Question: I want to create a dropdown color picker, something like this (sorry for the ugly image):

I only need some colors (let's say 6) so I don't need a complete color picker, the dropdown will work fine.
I know I have to extend the array adapter for the Spinner and override and .
The thing I don't know is how to create a square box with a border and a solid background color.
I know that I can define my own shape inside drawable. Anyway I have to set the background color at runtime so I also need to change the view and set the correct background color.
Which is the best way to do this? Thanks.
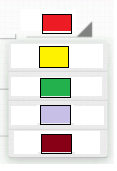
Answer: If you want to only background color you can use like this example.
'''
public class CustomSpinnerAdapter<T extends BaseEntity> extends ArrayAdapter implements SpinnerAdapter {
private final List<T> objects; // android.graphics.Color list
public CustomSpinnerAdapter(Context context, List<T> objects) {
super(context, R.layout.yourLayout, objects);
this.context = context;
this.objects = objects;
}
@Override
public View getDropDownView(int position, View convertView, ViewGroup parent) {
super.getDropDownView(position, convertView, parent);
View rowView = convertView;
if (rowView == null) {
// Get a new instance of the row layout view
LayoutInflater inflater = this.activity.getLayoutInflater();
rowView = inflater.inflate(R.layout.yourLayout, null);
rowView.setBackgroundColor(objects.get(position));
} else {
rowView.setBackgroundColor(objects.get(position));
}
return rowView;
}
@Override
public View getView(int position, View convertView, ViewGroup parent) {
View rowView = convertView;
if (rowView == null) {
// Get a new instance of the row layout view
LayoutInflater inflater = this.activity.getLayoutInflater();
rowView = inflater.inflate(R.layout.yourLayout, null);
rowView.setBackgroundColor(objects.get(position));
} else {
rowView.setBackgroundColor(objects.get(position));
}
return rowView;
}
}
'''